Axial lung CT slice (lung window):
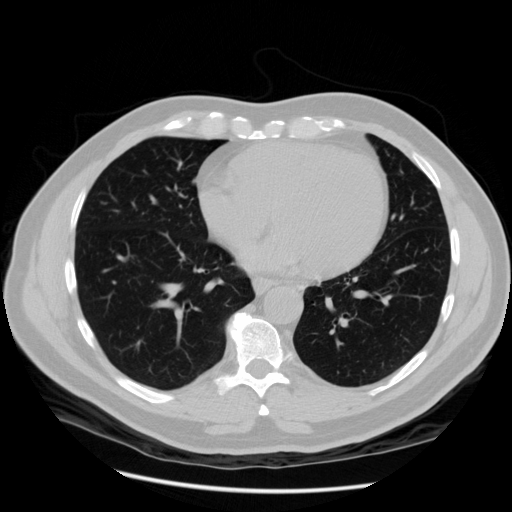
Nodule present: no